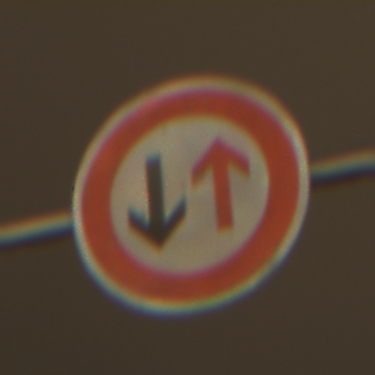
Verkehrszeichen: VorrangDesGegenverkehrs
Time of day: Night
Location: Outdoor (Urban)
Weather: Overcast
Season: NotSpecified
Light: Artificial